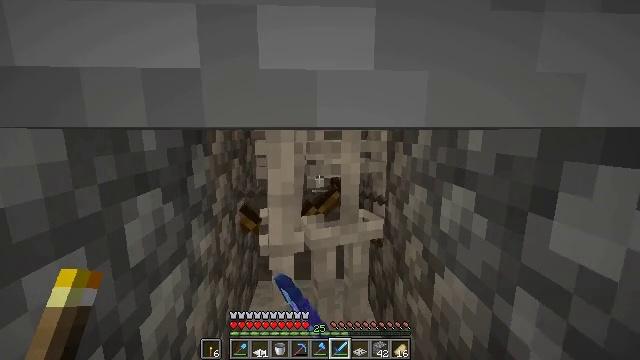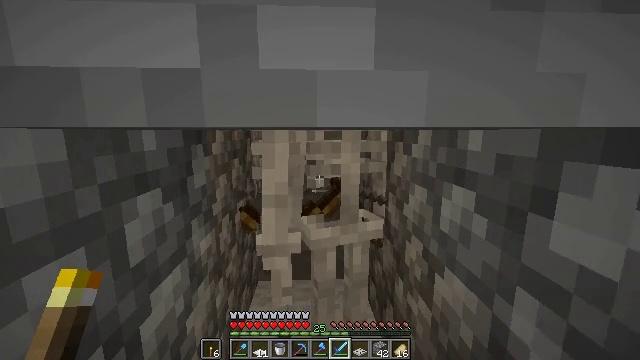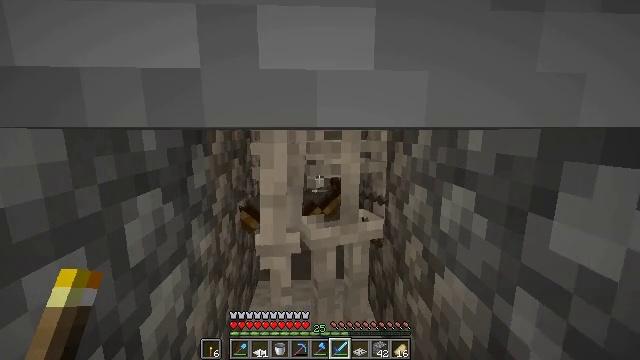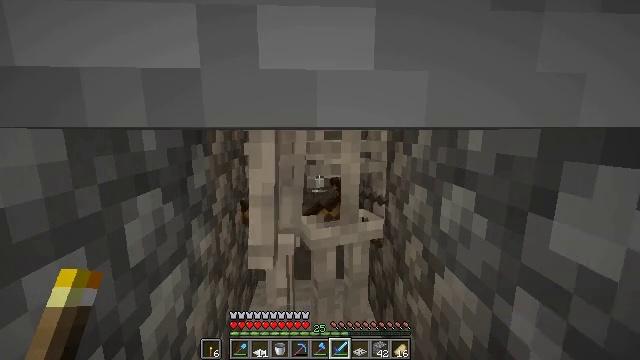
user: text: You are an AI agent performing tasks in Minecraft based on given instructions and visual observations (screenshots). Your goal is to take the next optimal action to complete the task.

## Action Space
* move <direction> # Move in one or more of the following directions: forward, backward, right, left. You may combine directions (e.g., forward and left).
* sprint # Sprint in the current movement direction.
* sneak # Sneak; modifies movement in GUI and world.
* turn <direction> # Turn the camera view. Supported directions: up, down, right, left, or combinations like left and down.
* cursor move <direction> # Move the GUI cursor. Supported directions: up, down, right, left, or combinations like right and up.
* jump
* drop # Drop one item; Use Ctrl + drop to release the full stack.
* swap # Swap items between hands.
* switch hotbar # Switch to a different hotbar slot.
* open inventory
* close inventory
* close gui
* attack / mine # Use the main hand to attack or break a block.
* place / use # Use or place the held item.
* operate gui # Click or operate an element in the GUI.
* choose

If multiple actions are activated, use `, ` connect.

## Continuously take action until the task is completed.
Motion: motion action
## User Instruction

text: Hunt the skeleton.
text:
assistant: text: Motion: attack / mine
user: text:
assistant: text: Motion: attack / mine
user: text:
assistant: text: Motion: attack / mine
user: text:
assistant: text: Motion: attack / mine